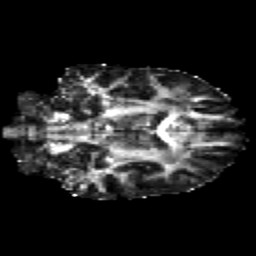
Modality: FA
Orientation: coronal
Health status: healthy
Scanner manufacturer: siemens
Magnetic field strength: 3 T
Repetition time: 12 s
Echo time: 0.092 s